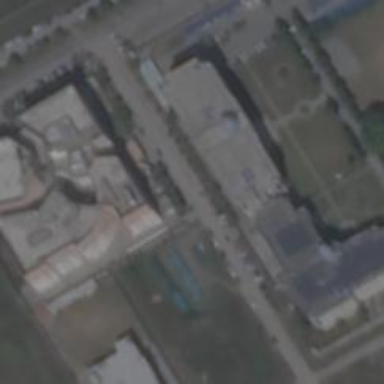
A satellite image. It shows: View of university building.